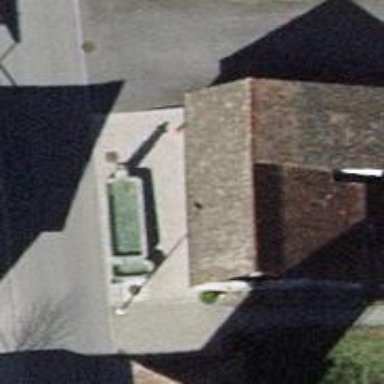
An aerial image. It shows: Beautiful fountain.